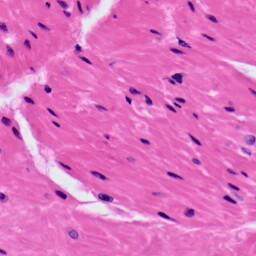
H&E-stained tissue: Prostate